Question: I have to make a button with double borders as shown on the image bellow. Is there any way to make it with double border without adding additional xaml elements except the button.

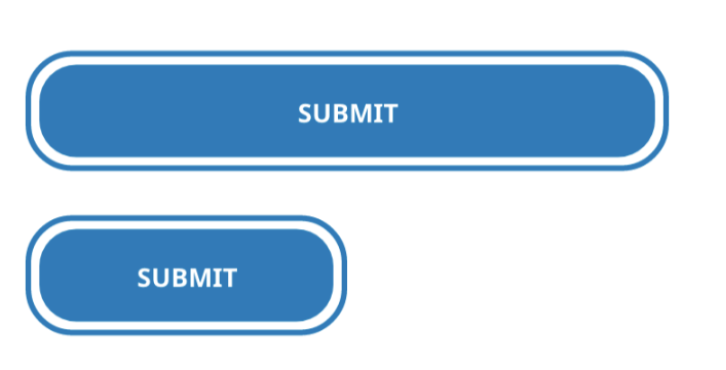
Answer: On the latest versions of XF that should be fairly easy to do (make sure you optimize this code for your usage):
Create a border-style:
'''
<Style TargetType="Border">
<Setter Property="Padding" Value="10" />
<Setter Property="Stroke" Value="Black" />
<Setter Property="StrokeThickness" Value="2" />
<Setter Property="HorizontalOptions" Value="Fill"/>
<Setter Property="StrokeShape">
<Setter.Value>
<RoundRectangle CornerRadius="10" />
</Setter.Value>
</Setter>
</Style>
'''
Once done use it as below:
'''
<Border Stroke="Blue" StrokeThickness="5" Padding="8" BackgroundColor="White">
<Button BackgroundColor="Blue" Text="Submit"/>
</Border>
'''
To add events to this whole view you might have to set the button's InputTransparent property to 'True' and then add a Gesture to the whole View
Once done it would look like the image below:
<URL>